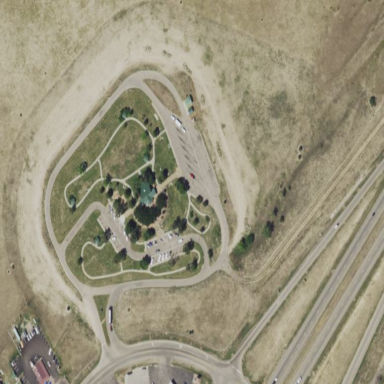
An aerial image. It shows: Rest area on the road.